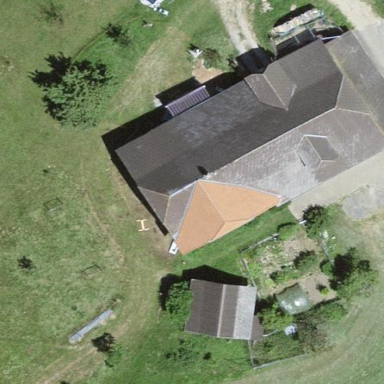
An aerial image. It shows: Farm building.